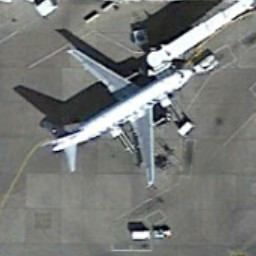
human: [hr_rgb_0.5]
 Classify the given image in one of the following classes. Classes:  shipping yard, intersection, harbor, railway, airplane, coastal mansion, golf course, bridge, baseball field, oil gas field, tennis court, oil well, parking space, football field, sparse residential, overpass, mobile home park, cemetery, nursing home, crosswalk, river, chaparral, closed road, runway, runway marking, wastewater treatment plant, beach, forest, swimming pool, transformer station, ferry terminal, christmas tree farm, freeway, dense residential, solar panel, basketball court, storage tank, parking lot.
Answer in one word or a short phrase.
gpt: airplane